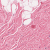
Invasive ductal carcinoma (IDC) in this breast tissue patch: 0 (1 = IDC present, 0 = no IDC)